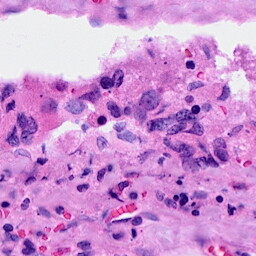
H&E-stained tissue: Breast